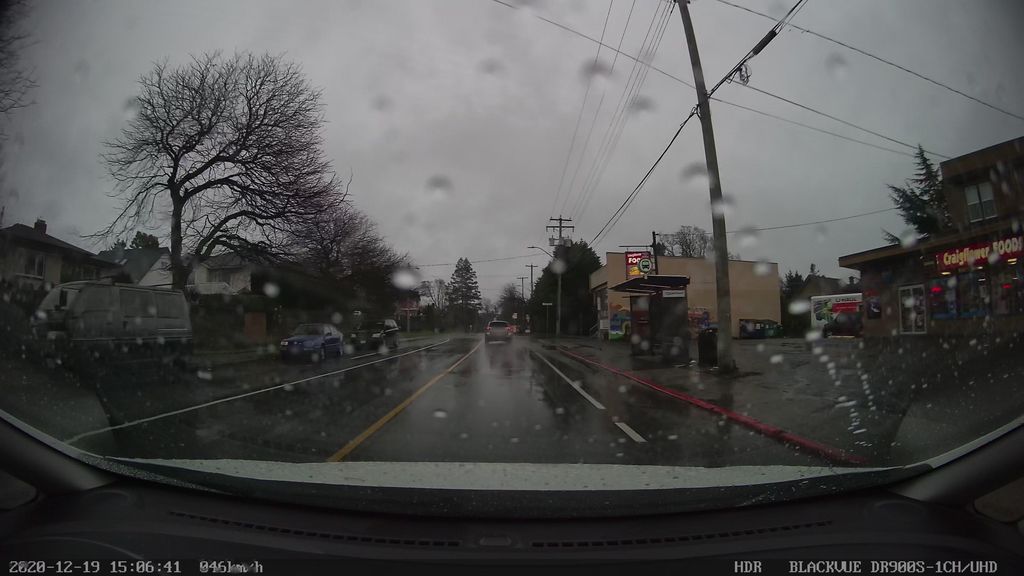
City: victoria